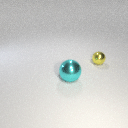
large cyan metal sphere in front of small yellow metal sphere